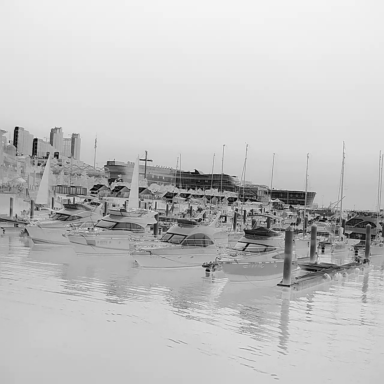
There are eight objects shown in the infrared image, including five canoes, and three sailboats.